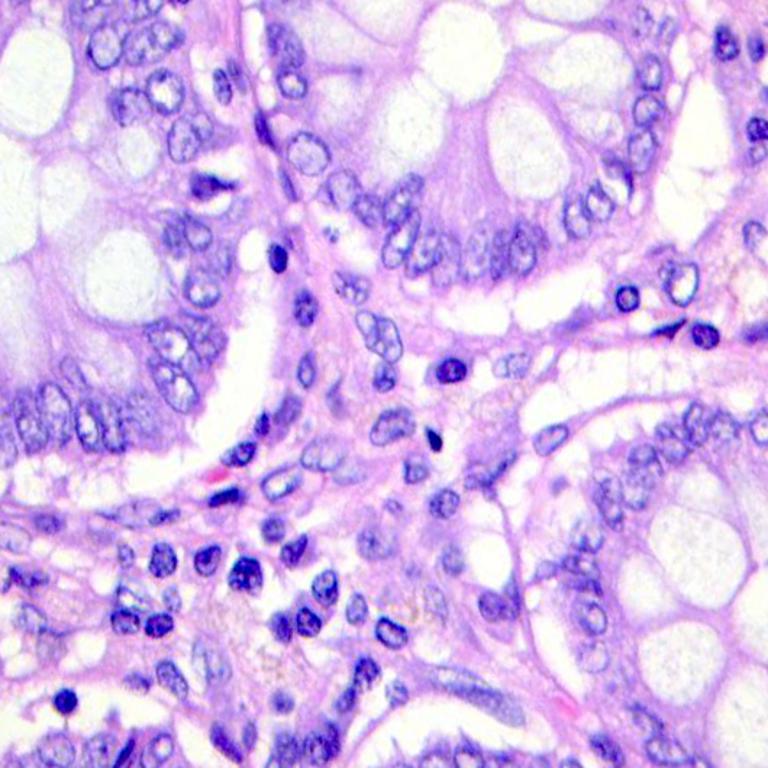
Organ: colon
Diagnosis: benign